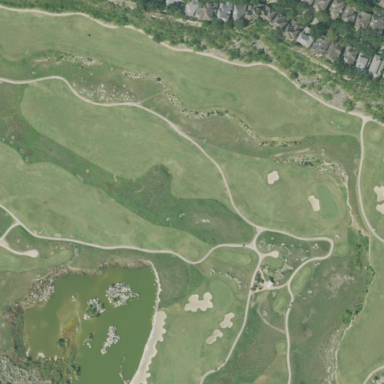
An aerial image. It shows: Rough area in golf course.